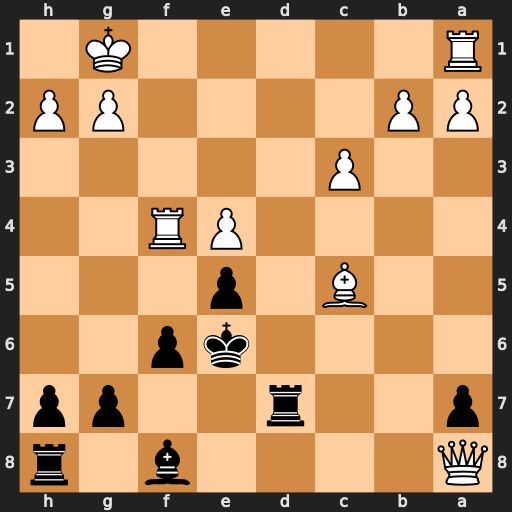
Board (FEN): Q4b1r/p2r2pp/4kp2/2B1p3/4PR2/2P5/PP4PP/R5K1
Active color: b
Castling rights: -
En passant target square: -
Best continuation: Bxc5+ Kh1 Rxa8